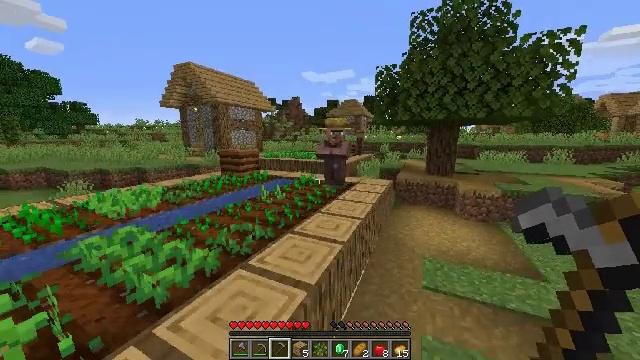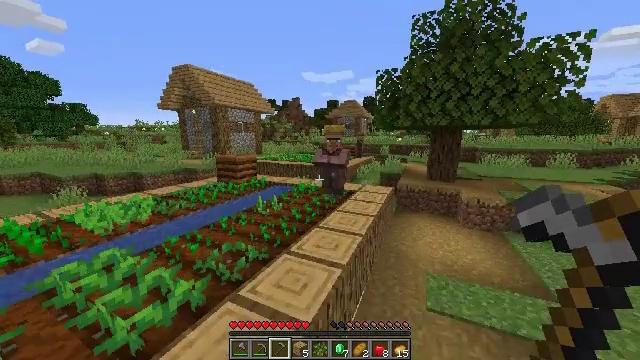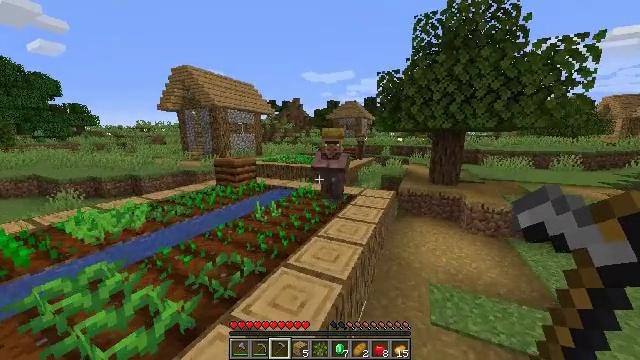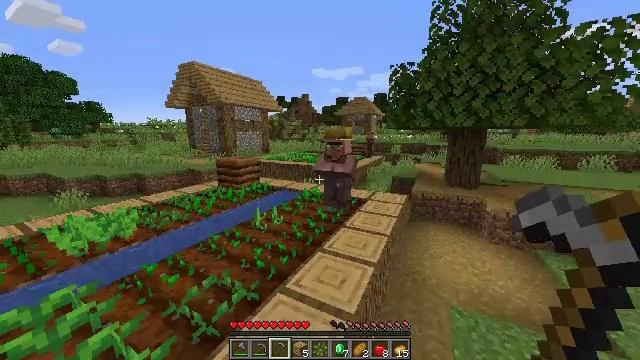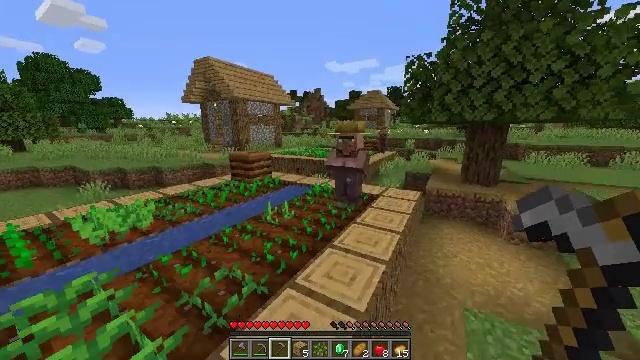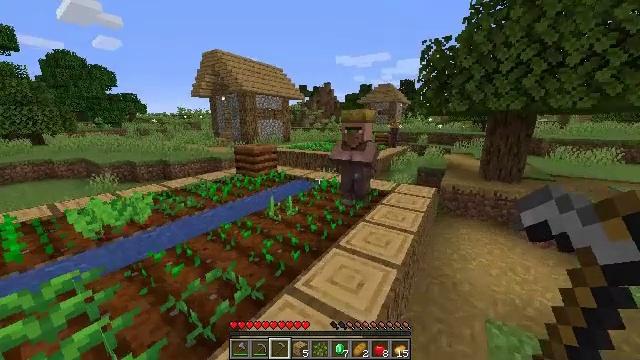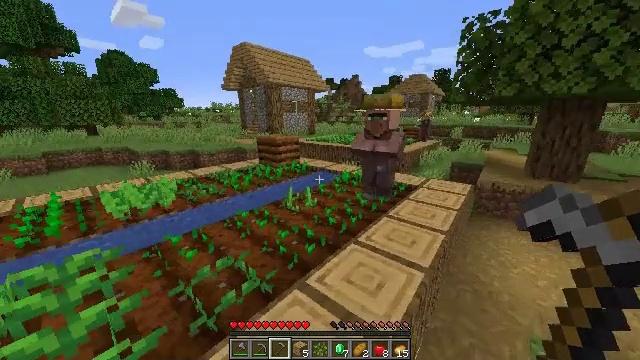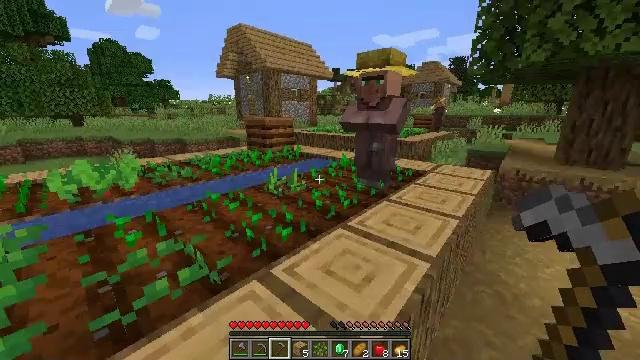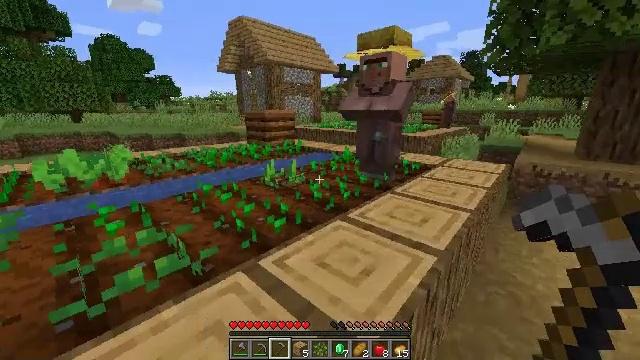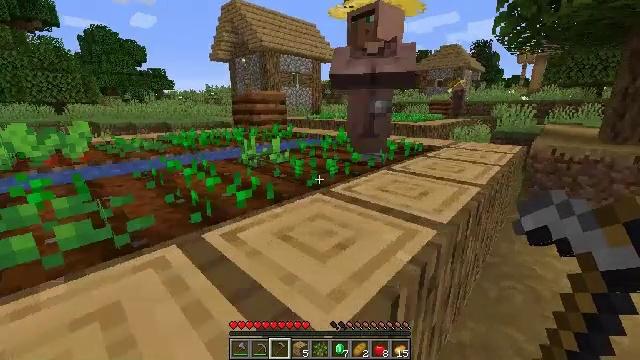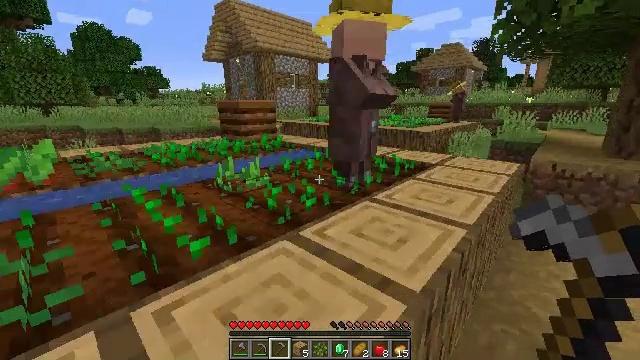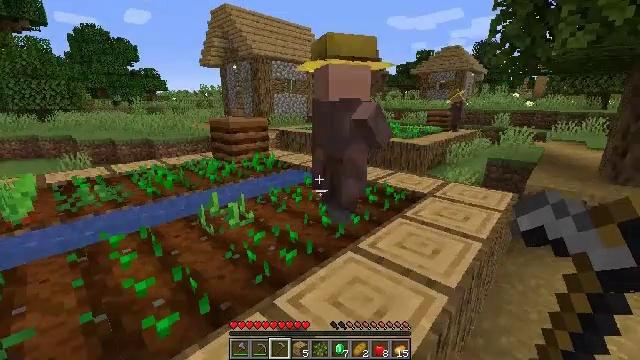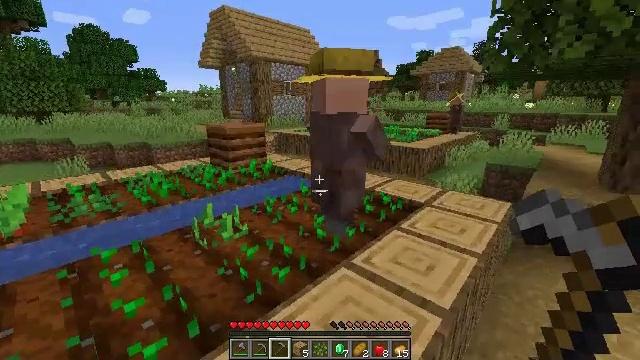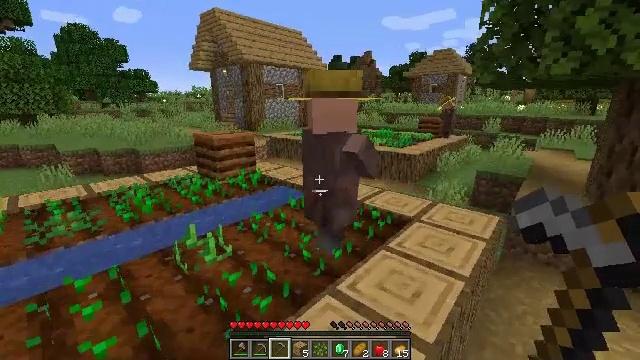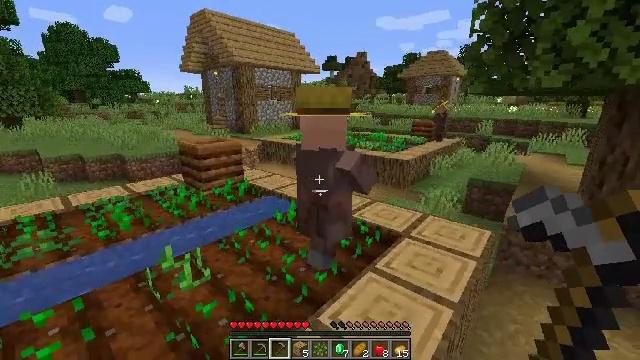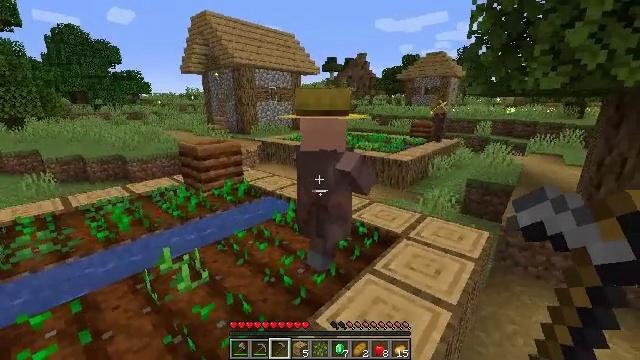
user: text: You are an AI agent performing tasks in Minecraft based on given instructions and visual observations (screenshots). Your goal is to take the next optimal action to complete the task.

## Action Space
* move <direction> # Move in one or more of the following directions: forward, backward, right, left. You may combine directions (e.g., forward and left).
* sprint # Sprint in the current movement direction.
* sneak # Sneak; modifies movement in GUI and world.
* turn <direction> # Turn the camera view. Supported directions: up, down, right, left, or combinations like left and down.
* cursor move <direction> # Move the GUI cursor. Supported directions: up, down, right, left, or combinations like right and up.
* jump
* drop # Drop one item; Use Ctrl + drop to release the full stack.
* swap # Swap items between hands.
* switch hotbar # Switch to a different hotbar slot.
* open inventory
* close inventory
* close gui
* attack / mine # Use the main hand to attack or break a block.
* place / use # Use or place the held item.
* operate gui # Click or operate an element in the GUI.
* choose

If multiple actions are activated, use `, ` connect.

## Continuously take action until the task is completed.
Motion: motion action
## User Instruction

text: Attack the composter to add it to your inventory.
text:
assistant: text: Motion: move forward, sprint, jump
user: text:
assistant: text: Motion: move forward, sprint, jump
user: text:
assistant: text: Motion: move forward, sprint, turn left, jump
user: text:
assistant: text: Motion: move forward, sprint, turn left and down, jump
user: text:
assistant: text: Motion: move forward, sprint, turn left and down, jump
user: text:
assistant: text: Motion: move forward, sprint, turn left and down, jump
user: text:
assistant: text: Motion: move forward, sprint, turn left, jump
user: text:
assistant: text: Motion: move forward, sprint, turn left, jump
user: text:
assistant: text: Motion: move forward, sprint, jump
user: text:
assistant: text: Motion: move forward, sprint, jump
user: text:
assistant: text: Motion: move forward, sprint, jump
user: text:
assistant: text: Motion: move forward, sprint, jump
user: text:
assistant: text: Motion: move forward, sprint, turn right, jump
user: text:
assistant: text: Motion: move forward, sprint, turn right, jump
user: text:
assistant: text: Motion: move forward, sprint, jump
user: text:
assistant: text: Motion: move forward, sprint, jump
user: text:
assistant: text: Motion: move forward, sprint, turn left and down, jump
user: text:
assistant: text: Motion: move forward, sprint, turn left, jump
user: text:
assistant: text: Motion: move forward, sprint, jump
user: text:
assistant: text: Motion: move forward, sprint, jump
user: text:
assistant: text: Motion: move forward, sprint, turn left, jump
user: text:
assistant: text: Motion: move forward, sprint, turn left and down, jump
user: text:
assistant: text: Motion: move forward, sprint, jump
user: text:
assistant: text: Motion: move forward, sprint, jump
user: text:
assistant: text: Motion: move forward and move right, sprint, turn left and down, jump
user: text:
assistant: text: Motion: move forward and move right, sprint, turn left and down
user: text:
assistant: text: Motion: move forward and move right, sprint, turn left
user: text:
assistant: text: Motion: move forward and move right, sprint, turn left
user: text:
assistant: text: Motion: move forward and move right, sprint, turn left and up
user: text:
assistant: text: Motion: move forward and move right, sprint, turn left and up